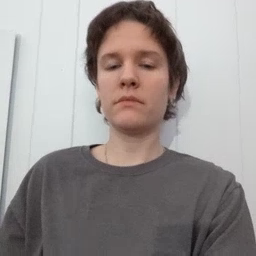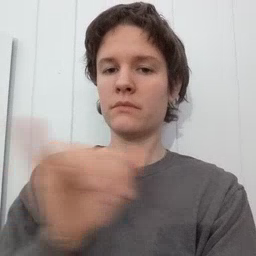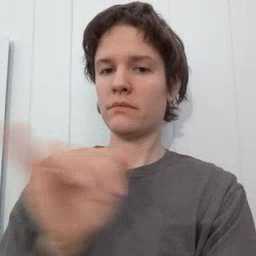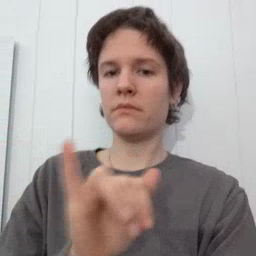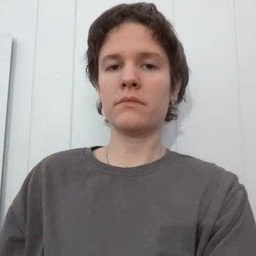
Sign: same